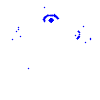
Particle: pion